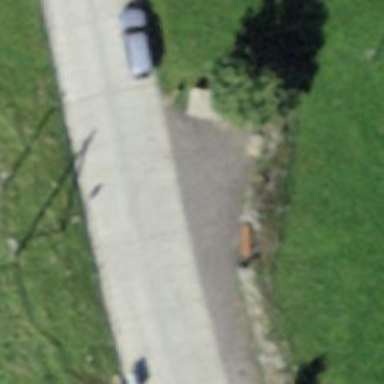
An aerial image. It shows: Bench for seating.